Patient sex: F
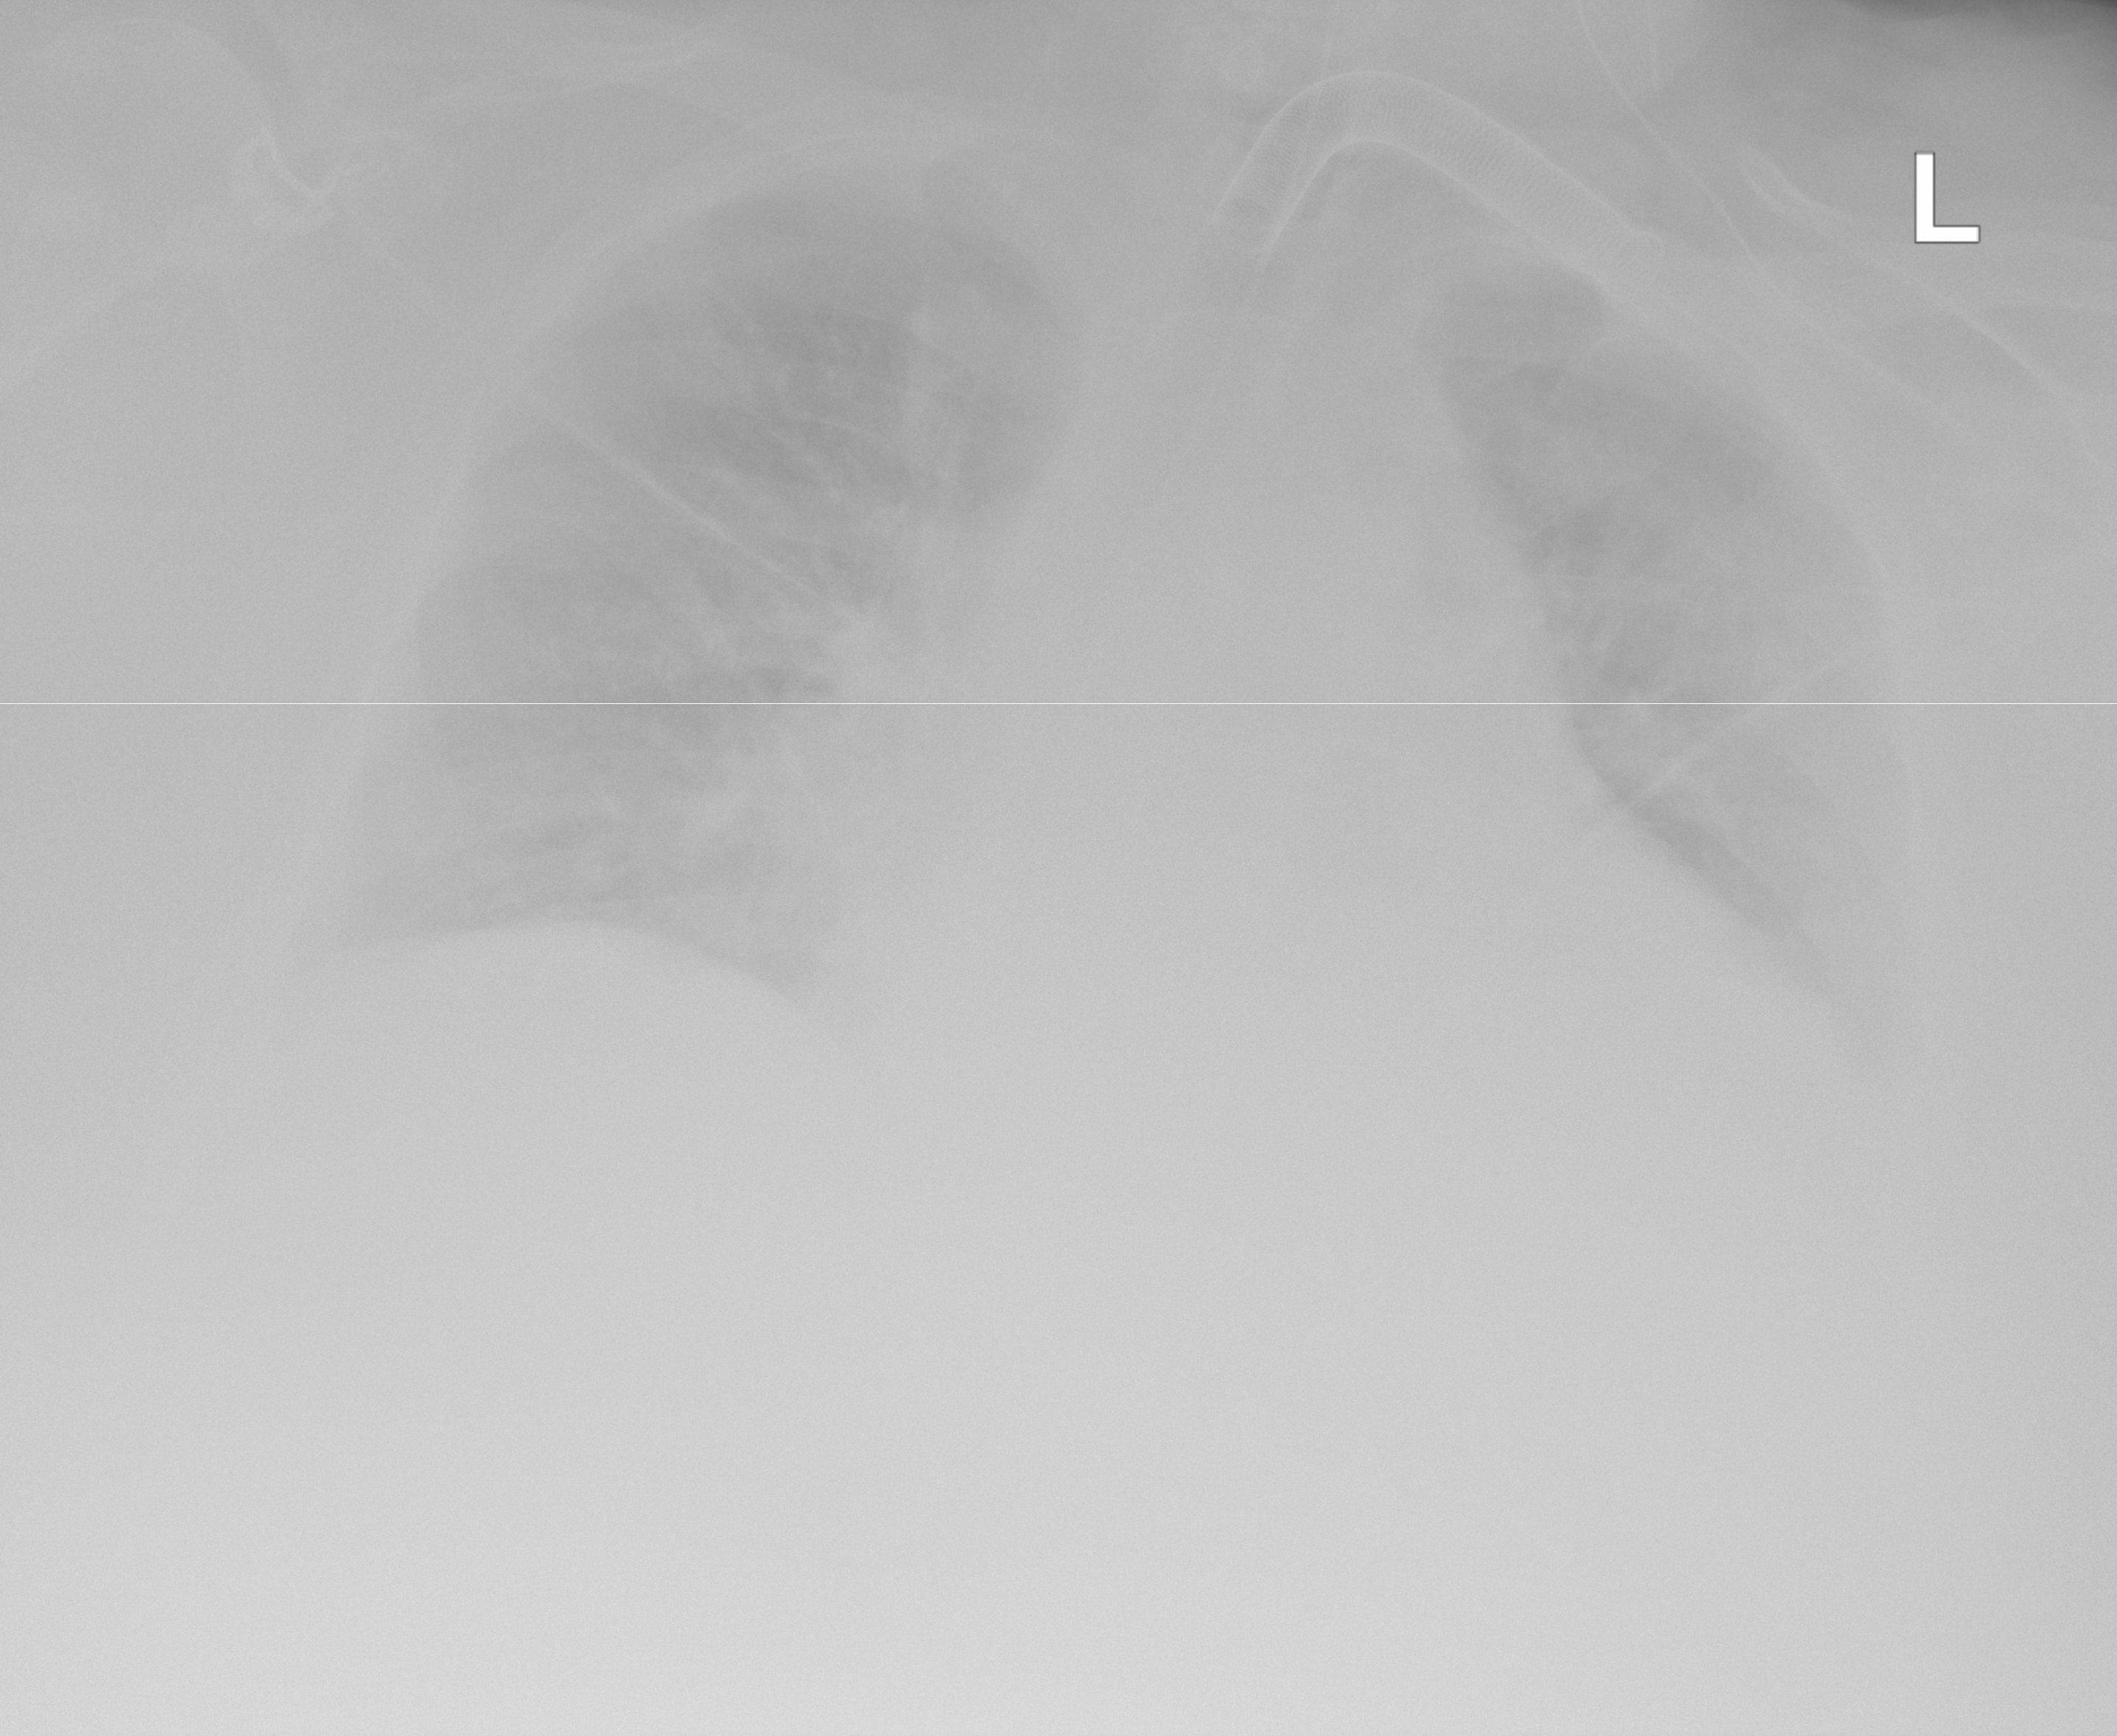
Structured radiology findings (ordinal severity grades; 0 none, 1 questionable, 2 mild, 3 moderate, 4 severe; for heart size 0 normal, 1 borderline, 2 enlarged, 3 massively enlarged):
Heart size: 2
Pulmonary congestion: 2
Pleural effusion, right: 1
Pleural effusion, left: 1
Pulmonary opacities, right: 2
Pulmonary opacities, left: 0
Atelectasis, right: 2
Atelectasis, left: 2